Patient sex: M
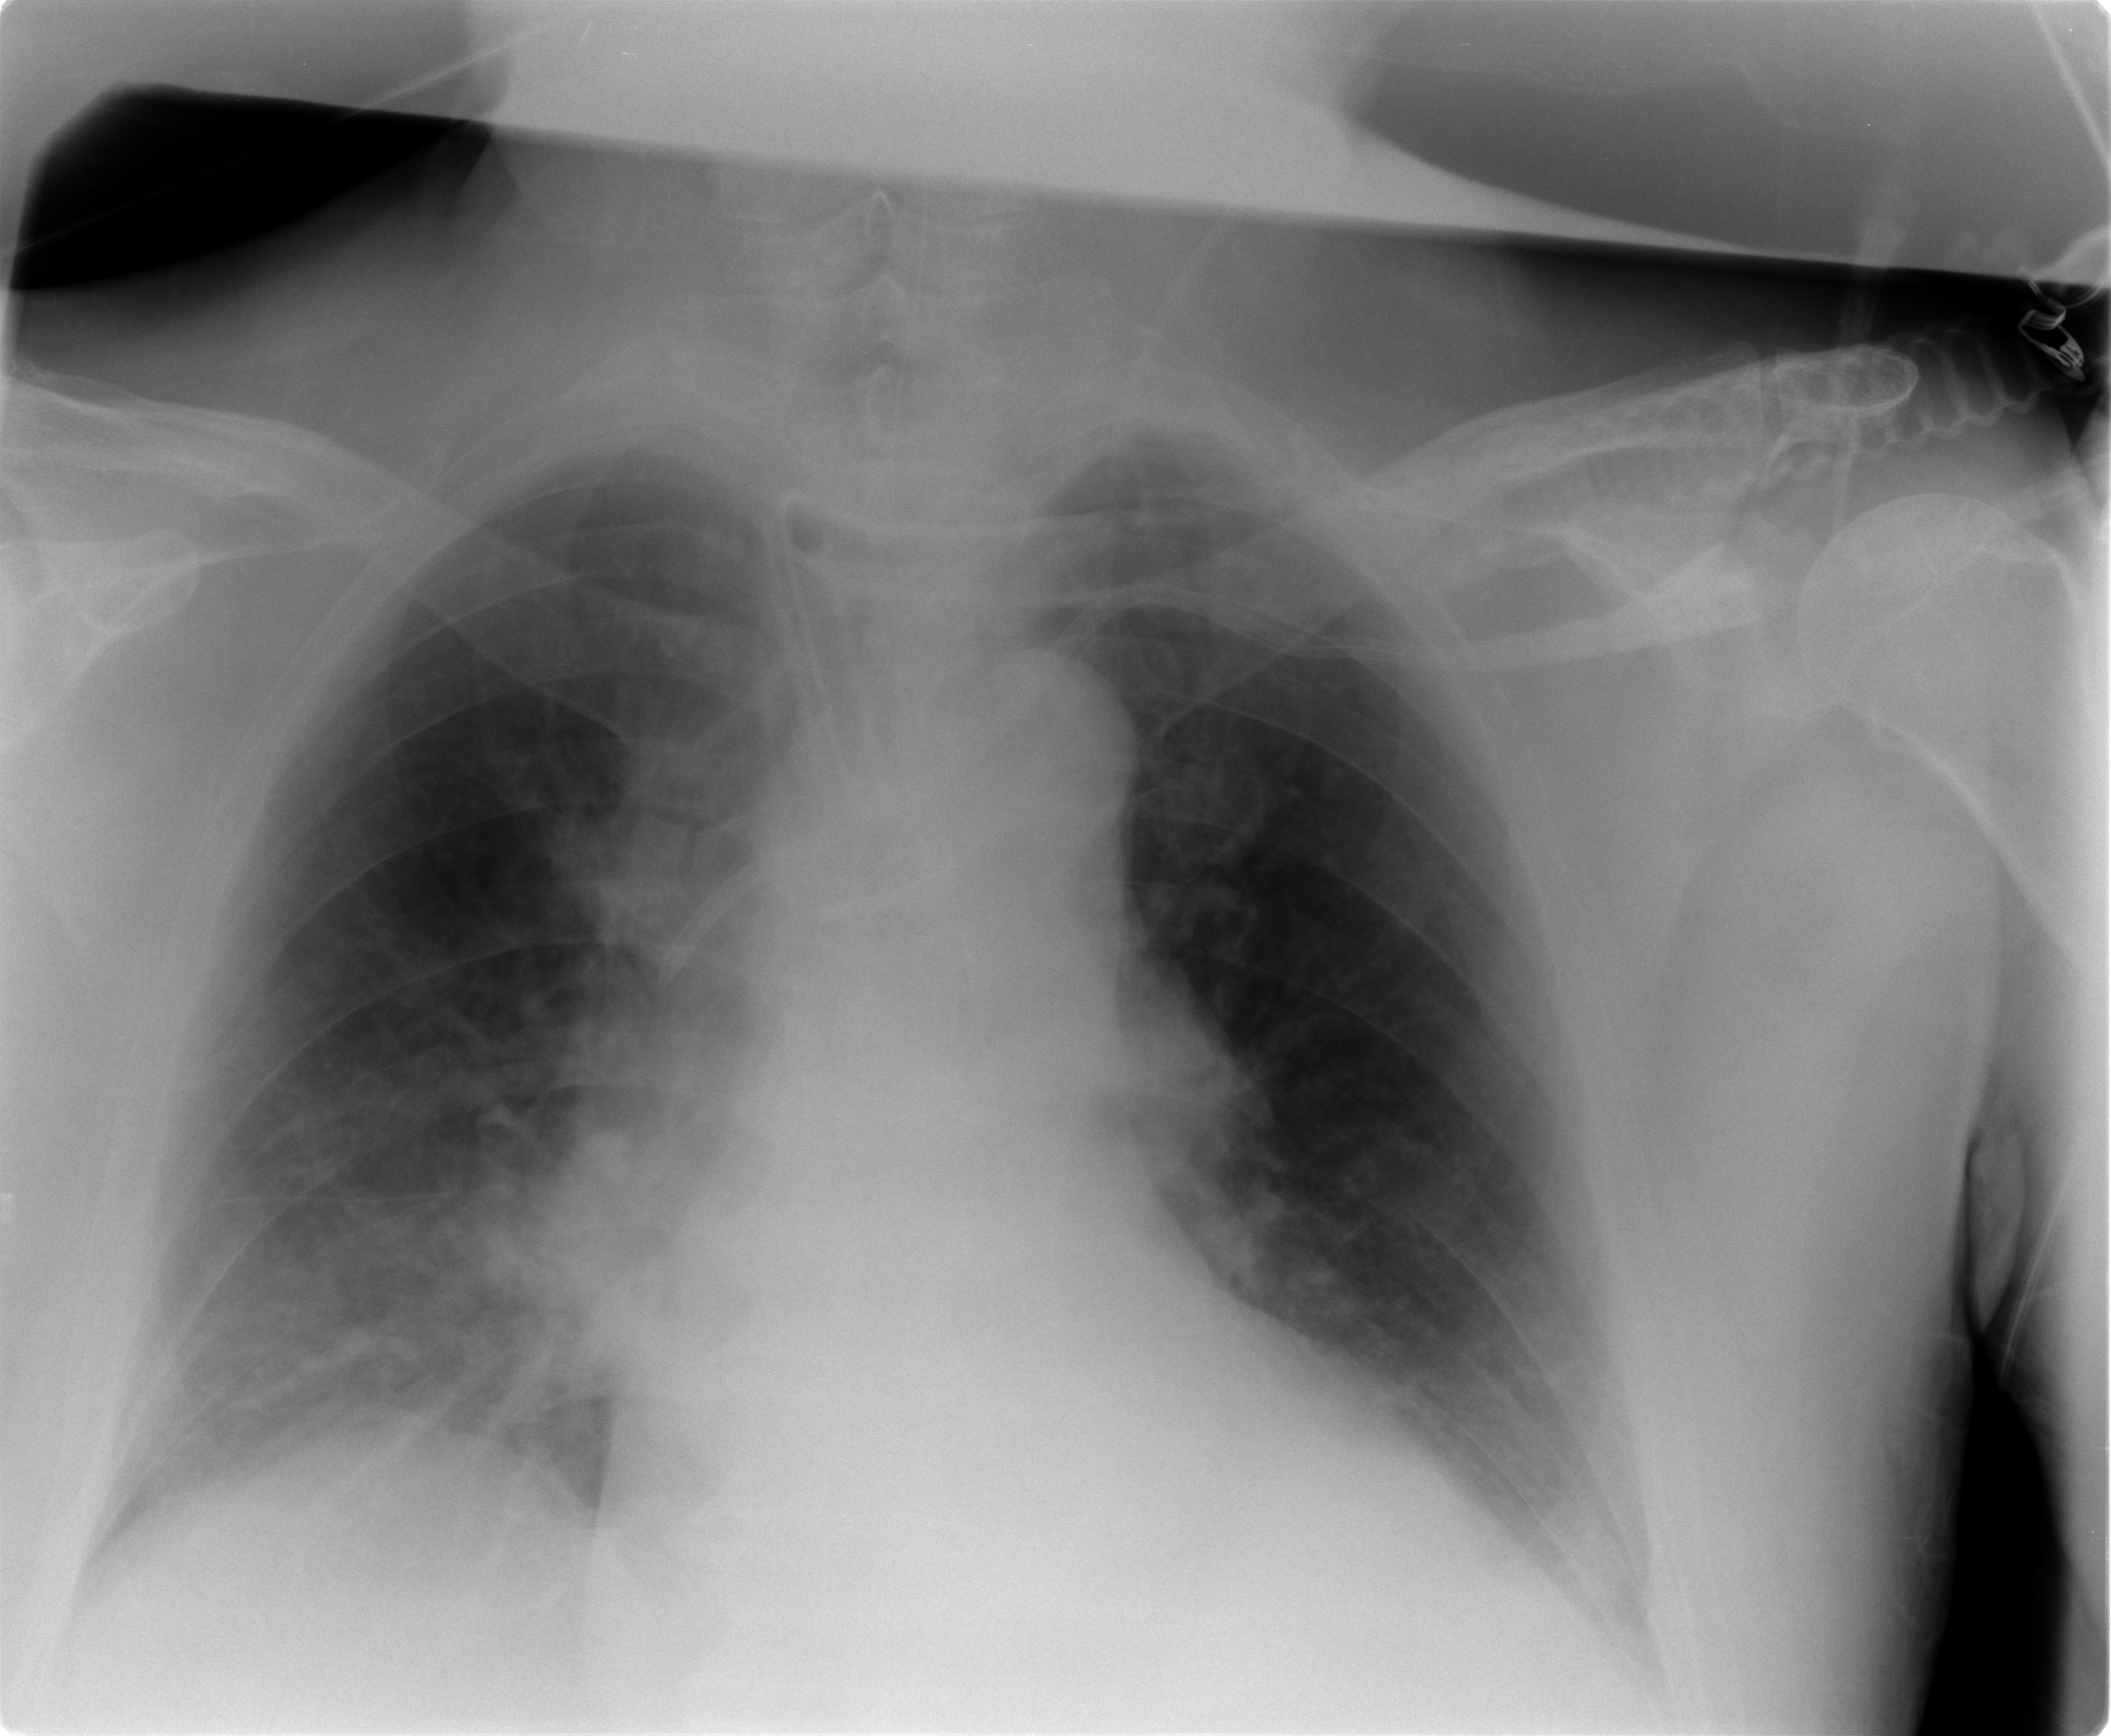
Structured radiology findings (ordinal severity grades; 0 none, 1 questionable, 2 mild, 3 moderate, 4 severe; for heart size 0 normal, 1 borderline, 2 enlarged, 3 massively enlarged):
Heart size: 2
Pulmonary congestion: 3
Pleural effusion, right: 0
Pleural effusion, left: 1
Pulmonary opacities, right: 2
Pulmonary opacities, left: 0
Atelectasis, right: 2
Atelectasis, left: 1